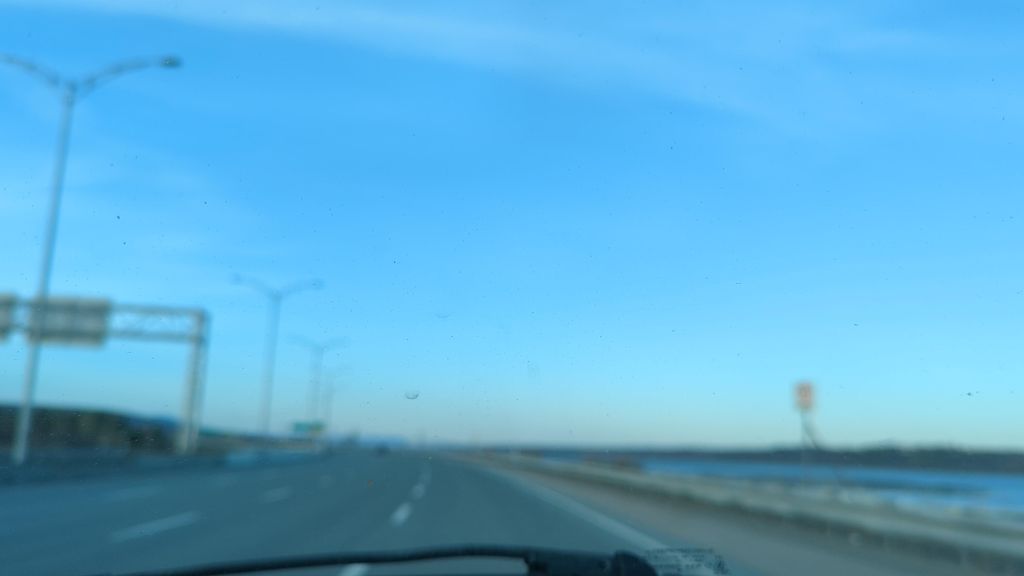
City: quebec_city